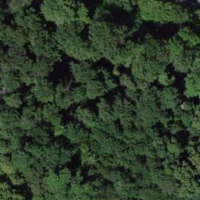
EUNIS habitat code: 41
Species observed at this site:
Fraxinus excelsior
Geranium sanguineum
Symphoricarpos albus
Corylus avellana
Fagus sylvatica
Geranium robertianum
Ilex aquifolium
Prunus padus
Taraxacum officinale
Arum maculatum
Aesculus hippocastanum